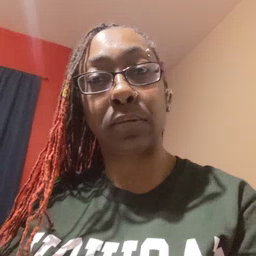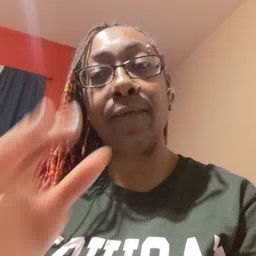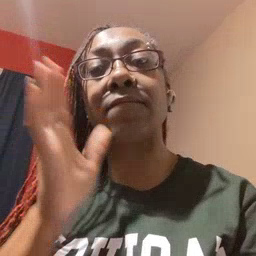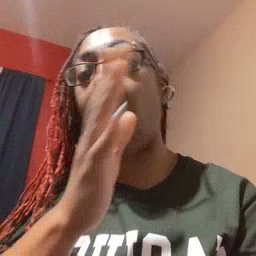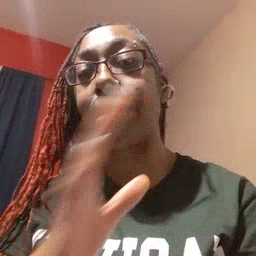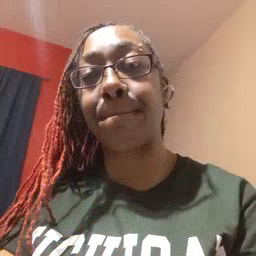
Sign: farm